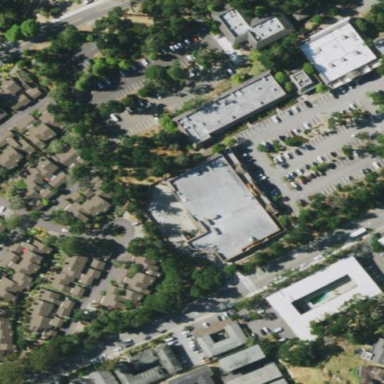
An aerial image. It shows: Building that houses supermarket.